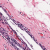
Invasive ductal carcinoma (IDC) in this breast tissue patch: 0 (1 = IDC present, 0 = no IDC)